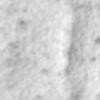
Label: no_change